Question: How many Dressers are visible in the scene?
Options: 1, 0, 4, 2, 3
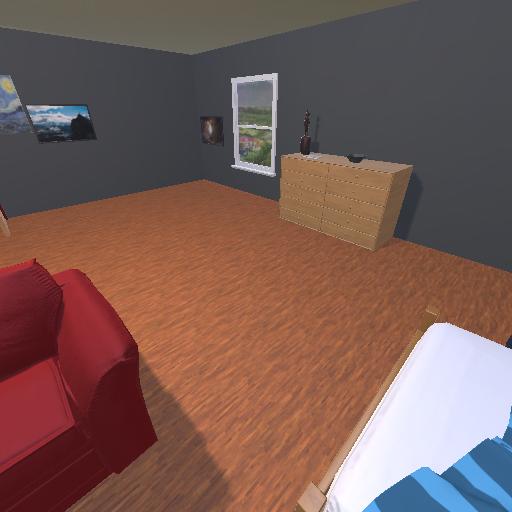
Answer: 1